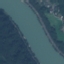
Land use / land cover class: River